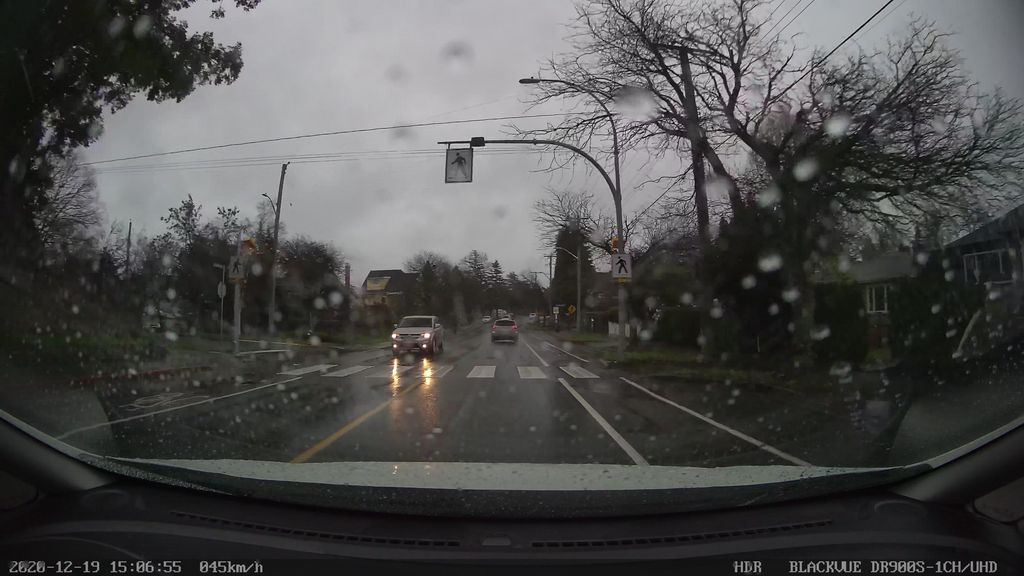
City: victoria